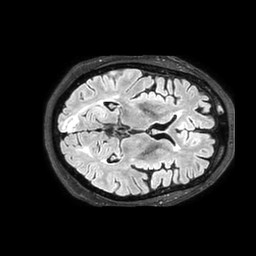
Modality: FLAIR
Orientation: axial
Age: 66
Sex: male
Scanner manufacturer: philips
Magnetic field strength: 3 T
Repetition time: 4.8 s
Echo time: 0.34 s